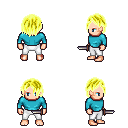
a pixel art fantasy rpg character, male body template, human, light skin, teal long-sleeve shirt, white pants, gold bangs hairstyle, dagger, four views (front, back, left, right), 2x2 character sprite sheet, small pixel art, hard edges, no anti-aliasing